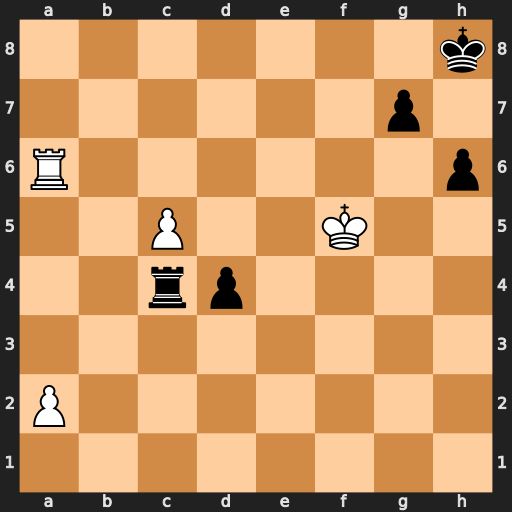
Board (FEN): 7k/6p1/R6p/2P2K2/2rp4/8/P7/8
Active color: w
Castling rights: -
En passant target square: -
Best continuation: Kg6 Rxc5 Ra8+ Rc8 Rxc8#